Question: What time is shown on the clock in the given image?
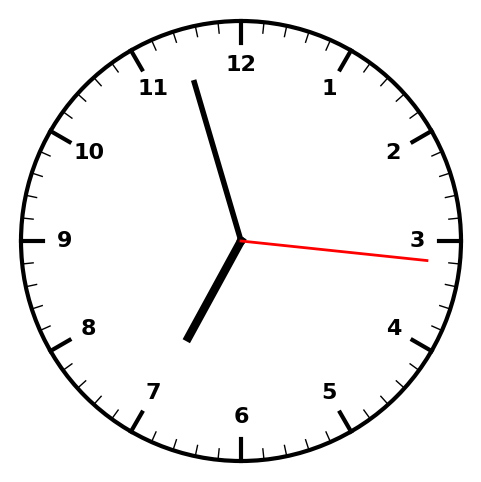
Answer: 06:57:16